Interaction volume radius: 10 \u00c5
Interaction volume height: 10 \u00c5
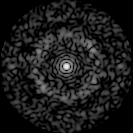
Disorder parameter: 0.7847